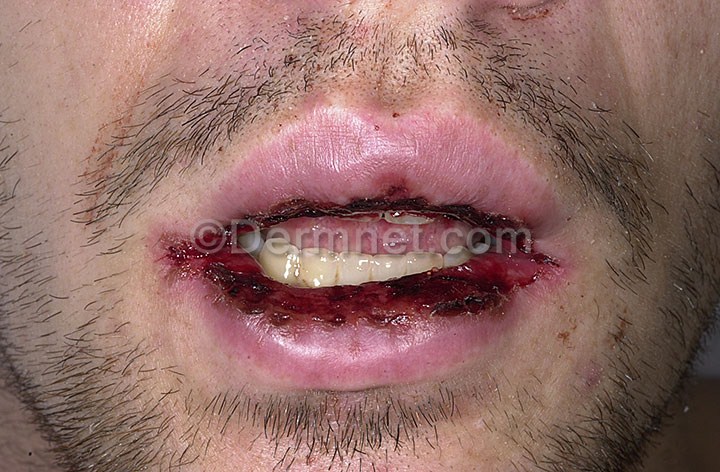
Disease: Vasculitis Photos